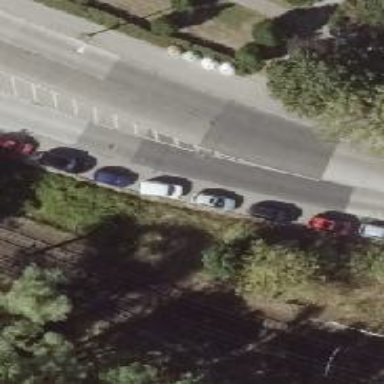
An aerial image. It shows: Parallel street-side parking available in the residential area.